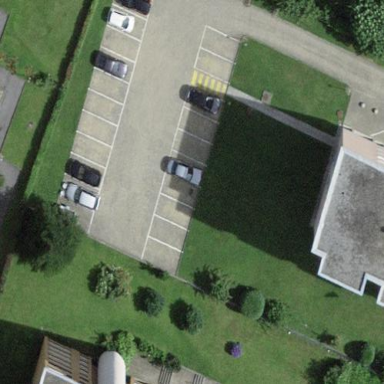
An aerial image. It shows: Parking area with surface.